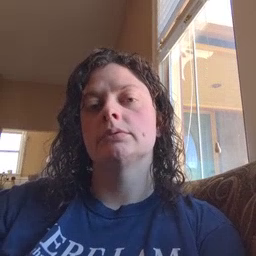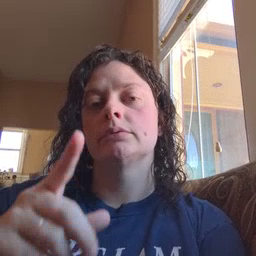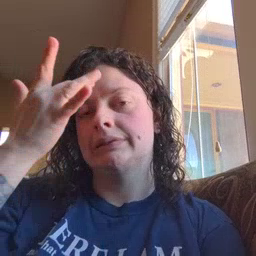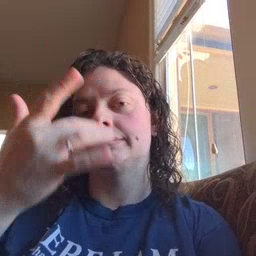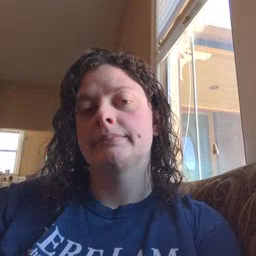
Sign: sick